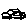
Label: car